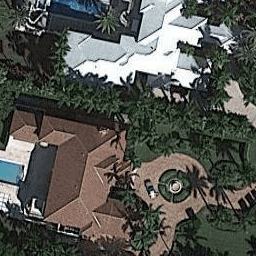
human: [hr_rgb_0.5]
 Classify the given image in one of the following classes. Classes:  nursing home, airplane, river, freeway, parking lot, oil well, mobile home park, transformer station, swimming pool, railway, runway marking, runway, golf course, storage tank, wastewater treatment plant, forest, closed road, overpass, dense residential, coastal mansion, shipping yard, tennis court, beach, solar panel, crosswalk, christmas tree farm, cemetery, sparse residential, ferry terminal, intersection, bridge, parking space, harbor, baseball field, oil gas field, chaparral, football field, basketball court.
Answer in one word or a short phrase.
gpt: coastal mansion